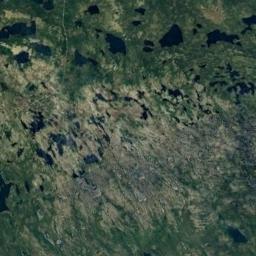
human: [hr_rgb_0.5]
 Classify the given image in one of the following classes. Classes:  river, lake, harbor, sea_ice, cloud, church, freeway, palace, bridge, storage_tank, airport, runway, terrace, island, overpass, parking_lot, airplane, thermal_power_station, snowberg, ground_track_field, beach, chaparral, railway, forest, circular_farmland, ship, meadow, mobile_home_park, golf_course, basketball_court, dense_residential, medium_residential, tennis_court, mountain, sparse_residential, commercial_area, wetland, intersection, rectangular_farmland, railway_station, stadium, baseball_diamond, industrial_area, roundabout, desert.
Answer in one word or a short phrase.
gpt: wetland